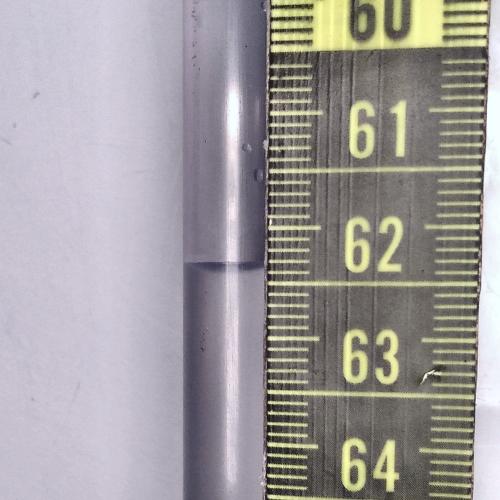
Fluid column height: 62.3 cm